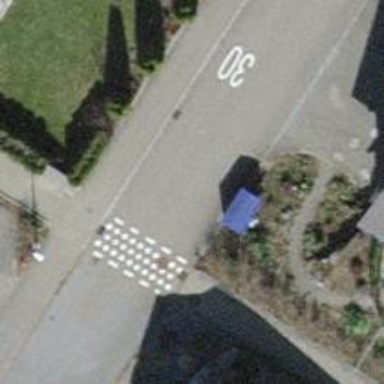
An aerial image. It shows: Unmarked road crossing.